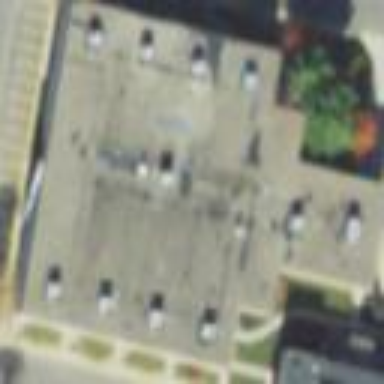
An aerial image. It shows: Cinema building.